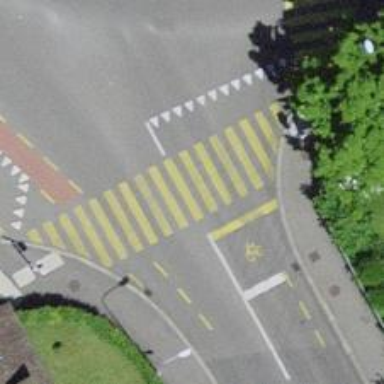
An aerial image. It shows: Road crossing with traffic signals.